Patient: sex M, age 34
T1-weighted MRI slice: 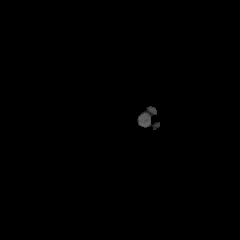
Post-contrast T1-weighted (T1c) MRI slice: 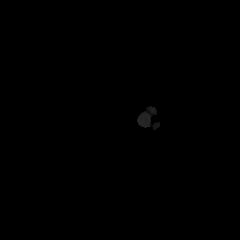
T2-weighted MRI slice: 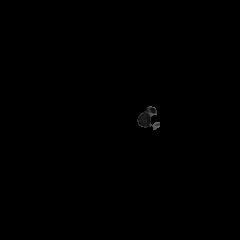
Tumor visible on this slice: no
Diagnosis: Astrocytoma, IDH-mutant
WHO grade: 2